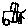
Label: car